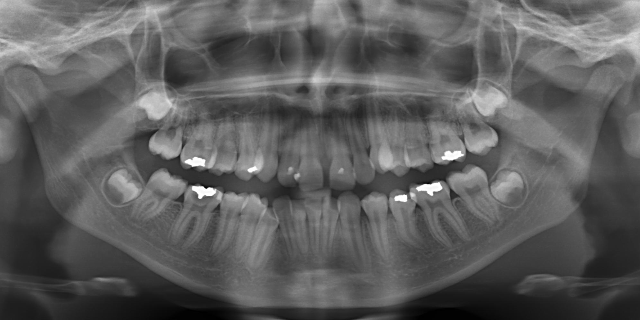
adult